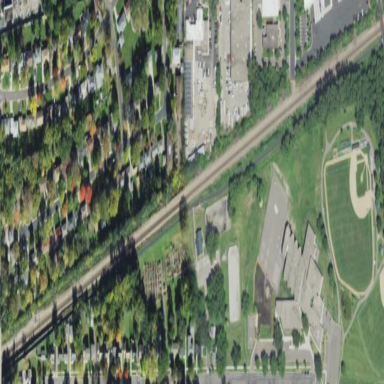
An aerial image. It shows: Railway area.